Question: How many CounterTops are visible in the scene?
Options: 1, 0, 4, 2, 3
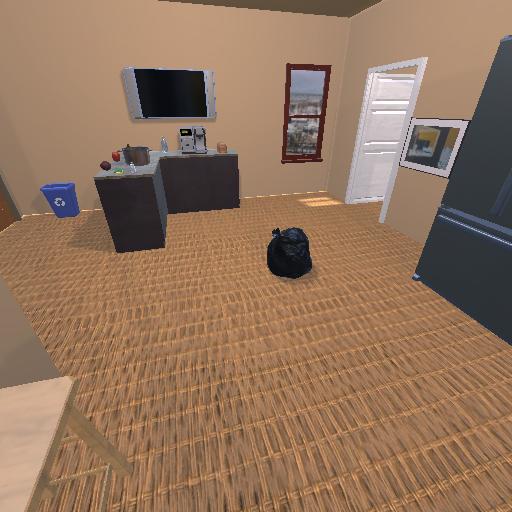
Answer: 1